Question: i have implemented two methods in order to add text and hyperlinks in a . The problem is that the hyperlink is shown with center alignment but not the text (i want both to have left alignment).
### The methods are:
'''
public void addText (String log, Color c, boolean bold) {
StyledDocument doc = jTextPane.getStyledDocument();
SimpleAttributeSet attrs = new SimpleAttributeSet();
StyleConstants.setFontFamily(attrs, "Calibri");
StyleConstants.setFontSize(attrs, 13);
StyleConstants.setForeground(attrs, c);
StyleConstants.setBold(attrs, bold);
try {
doc.insertString(doc.getLength(), log, attrs);
} catch (BadLocationException ex) {
Logger.getLogger(FrameLog.class.getName()).log(Level.SEVERE, null, ex);
}
}
public void addHyperlink (URL url, String text) {
StyledDocument doc = jTextPane.getStyledDocument();
SimpleAttributeSet hrefAttr = new SimpleAttributeSet();
hrefAttr.addAttribute(HTML.Attribute.HREF, url.toString());
SimpleAttributeSet attrs = new SimpleAttributeSet();
attrs.addAttribute(HTML.Tag.A, hrefAttr);
StyleConstants.setFontFamily(attrs, "Calibri");
StyleConstants.setFontSize(attrs, 13);
StyleConstants.setForeground(attrs, Color.blue);
try {
doc.insertString(doc.getLength(), text, attrs);
} catch (BadLocationException e) {
e.printStackTrace(System.err);
}
}
'''
### And the result is this:

### Full problem demo code-snippet HERE.
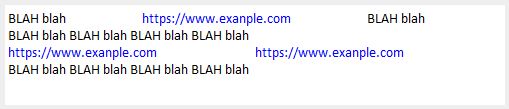
Answer: Thanks to <URL>
I replaced my previous methods with one generic, which appends some html code into the JTextPane.
### The new method is:
'''
public void appendTextPane (String html) {
HTMLEditorKit editor = (HTMLEditorKit) jTextPane.getEditorKit();
HTMLDocument doc = (HTMLDocument) jTextPane.getDocument();
String TAG;
if (html.charAt(0) != '<') {
TAG = "";
} else {
int nextSpaceIdx = html.indexOf(" ");
int nextBrcktIdx = html.indexOf(">");
TAG = html.substring(1, nextBrcktIdx < nextSpaceIdx ? nextBrcktIdx : nextSpaceIdx);
}
// System.out.println(jTextPane.getText());
try {
editor.insertHTML(doc, doc.getLength(), html.replaceAll(" ", "&#160;"), 0, 0, HTML.getTag(TAG));
} catch (IOException | BadLocationException ex) {
}
}
'''
### And the fixed preview is this:
<URL>
### Full solution demo code-snippet:
'''
import java.awt.*;
import java.io.IOException;
import java.net.URISyntaxException;
import javax.swing.*;
import javax.swing.event.HyperlinkEvent;
import javax.swing.event.HyperlinkListener;
import javax.swing.text.*;
import javax.swing.text.html.HTML;
import javax.swing.text.html.HTMLDocument;
import javax.swing.text.html.HTMLEditorKit;
public class SolutionDemo {
private JFrame jFrame;
private JTextPane jTextPane;
private JScrollPane jScrollPane;
public SolutionDemo () {
//CREATE THE COMPONENTS AND SHOW THE FRAME WINDOW
jFrame = new JFrame();
jTextPane = new JTextPane();
jScrollPane = new JScrollPane(jTextPane);
jScrollPane.setHorizontalScrollBarPolicy(JScrollPane.HORIZONTAL_SCROLLBAR_ALWAYS);
jScrollPane.setVerticalScrollBarPolicy(JScrollPane.VERTICAL_SCROLLBAR_AS_NEEDED);
jFrame.setLayout(new FlowLayout());
//I NEED IT TO BE HTML SO THE HYPERLINK TO BE CLICKABLE
jTextPane.setContentType("text/html");
jTextPane.setEditable(false);
jTextPane.setPreferredSize(new Dimension(600, 100));
jFrame.add(jScrollPane);
jFrame.pack();
jFrame.setVisible(true);
jFrame.setLocationRelativeTo(null);
jFrame.setDefaultCloseOperation(JFrame.EXIT_ON_CLOSE);
//ADD LISTENER IN ORDER TO OPEN THE LINK ON BROWSER WHEN CLICKED
jTextPane.addHyperlinkListener(new HyperlinkListener() {
public void hyperlinkUpdate (HyperlinkEvent evt) {
if (evt.getEventType() == HyperlinkEvent.EventType.ACTIVATED) {
if (Desktop.isDesktopSupported()) {
try {
Desktop.getDesktop().browse(evt.getURL().toURI());
} catch (IOException | URISyntaxException ex) {
ex.printStackTrace();
}
}
}
}
});
}
public void init () {
//SET GLOBAL STYLES
jTextPane.setText(""
+ "<head>"
+ " <style type="text/css">"
+ " body{ "
+ " color: green;"
+ " font-family: calibri"
+ " }"
+ " </style>"
+ "</head>");
//ADD SOME TEXT AND HYPERLINKS
String url = "https://www.example.com";
appendTextPane("No tag must be inserted first in order to custom header work with this impl ");
appendTextPane("<span>BLAH blah BLAH blah BLAH blah BLAH blah </span>");
appendTextPane("<span style="color:red">BLAH blah BLAH blah BLAH blah BLAH blah </span>");
appendTextPane("<a href="" + url + "">" + url + "</a>");
appendTextPane("<span> BLAH blah BLAH blah BLAH blah BLAH blah <a href="" + url + "">" + url + "</a></span>");
appendTextPane("With no tag the text goes to next line <a href="" + url + "">" + url + "</a>");
}
public void appendTextPane (String html) {
HTMLEditorKit editor = (HTMLEditorKit) jTextPane.getEditorKit();
HTMLDocument doc = (HTMLDocument) jTextPane.getDocument();
String TAG;
if (html.charAt(0) != '<') {
TAG = "";
} else {
int nextSpaceIdx = html.indexOf(" ");
int nextBrcktIdx = html.indexOf(">");
TAG = html.substring(1, nextBrcktIdx < nextSpaceIdx ? nextBrcktIdx : nextSpaceIdx);
}
// System.out.println(jTextPane.getText());
try {
//REPLACE SPACES WITH ITS NUMERIC ENTITY REFERENCE IN ORDER TO SHOW ALL THE EXISTING SPACES
editor.insertHTML(doc, doc.getLength(), html.replaceAll(" ", "&#160;"), 0, 0, HTML.getTag(TAG));
} catch (IOException | BadLocationException ex) {
}
}
public static void main (String[] args) {
new SolutionDemo().init();
}
}
'''
<URL> Unfortunately i can't upvote your answer due to lack of reputation..